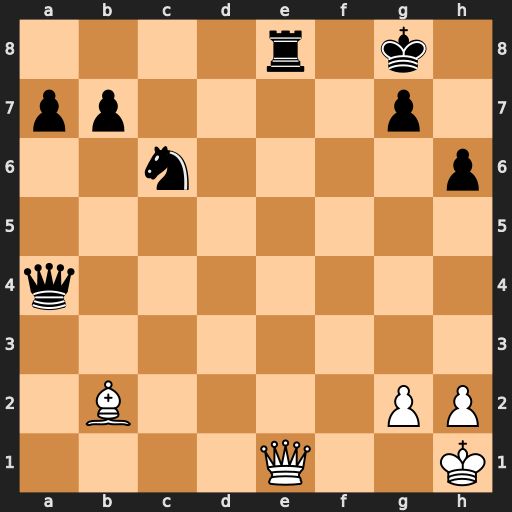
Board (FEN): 4r1k1/pp4p1/2n4p/8/q7/8/1B4PP/4Q2K
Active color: w
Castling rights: -
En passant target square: -
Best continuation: Qxe8+ Kh7 Qd7